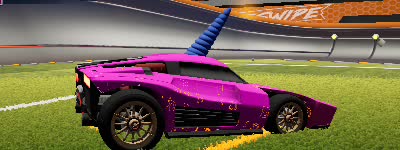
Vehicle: breakout